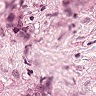
Metastatic tissue present: yes